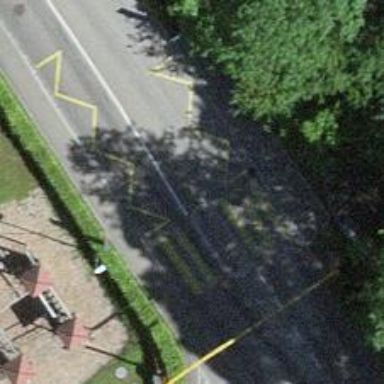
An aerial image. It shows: Bus stop with designated public transport stop position.